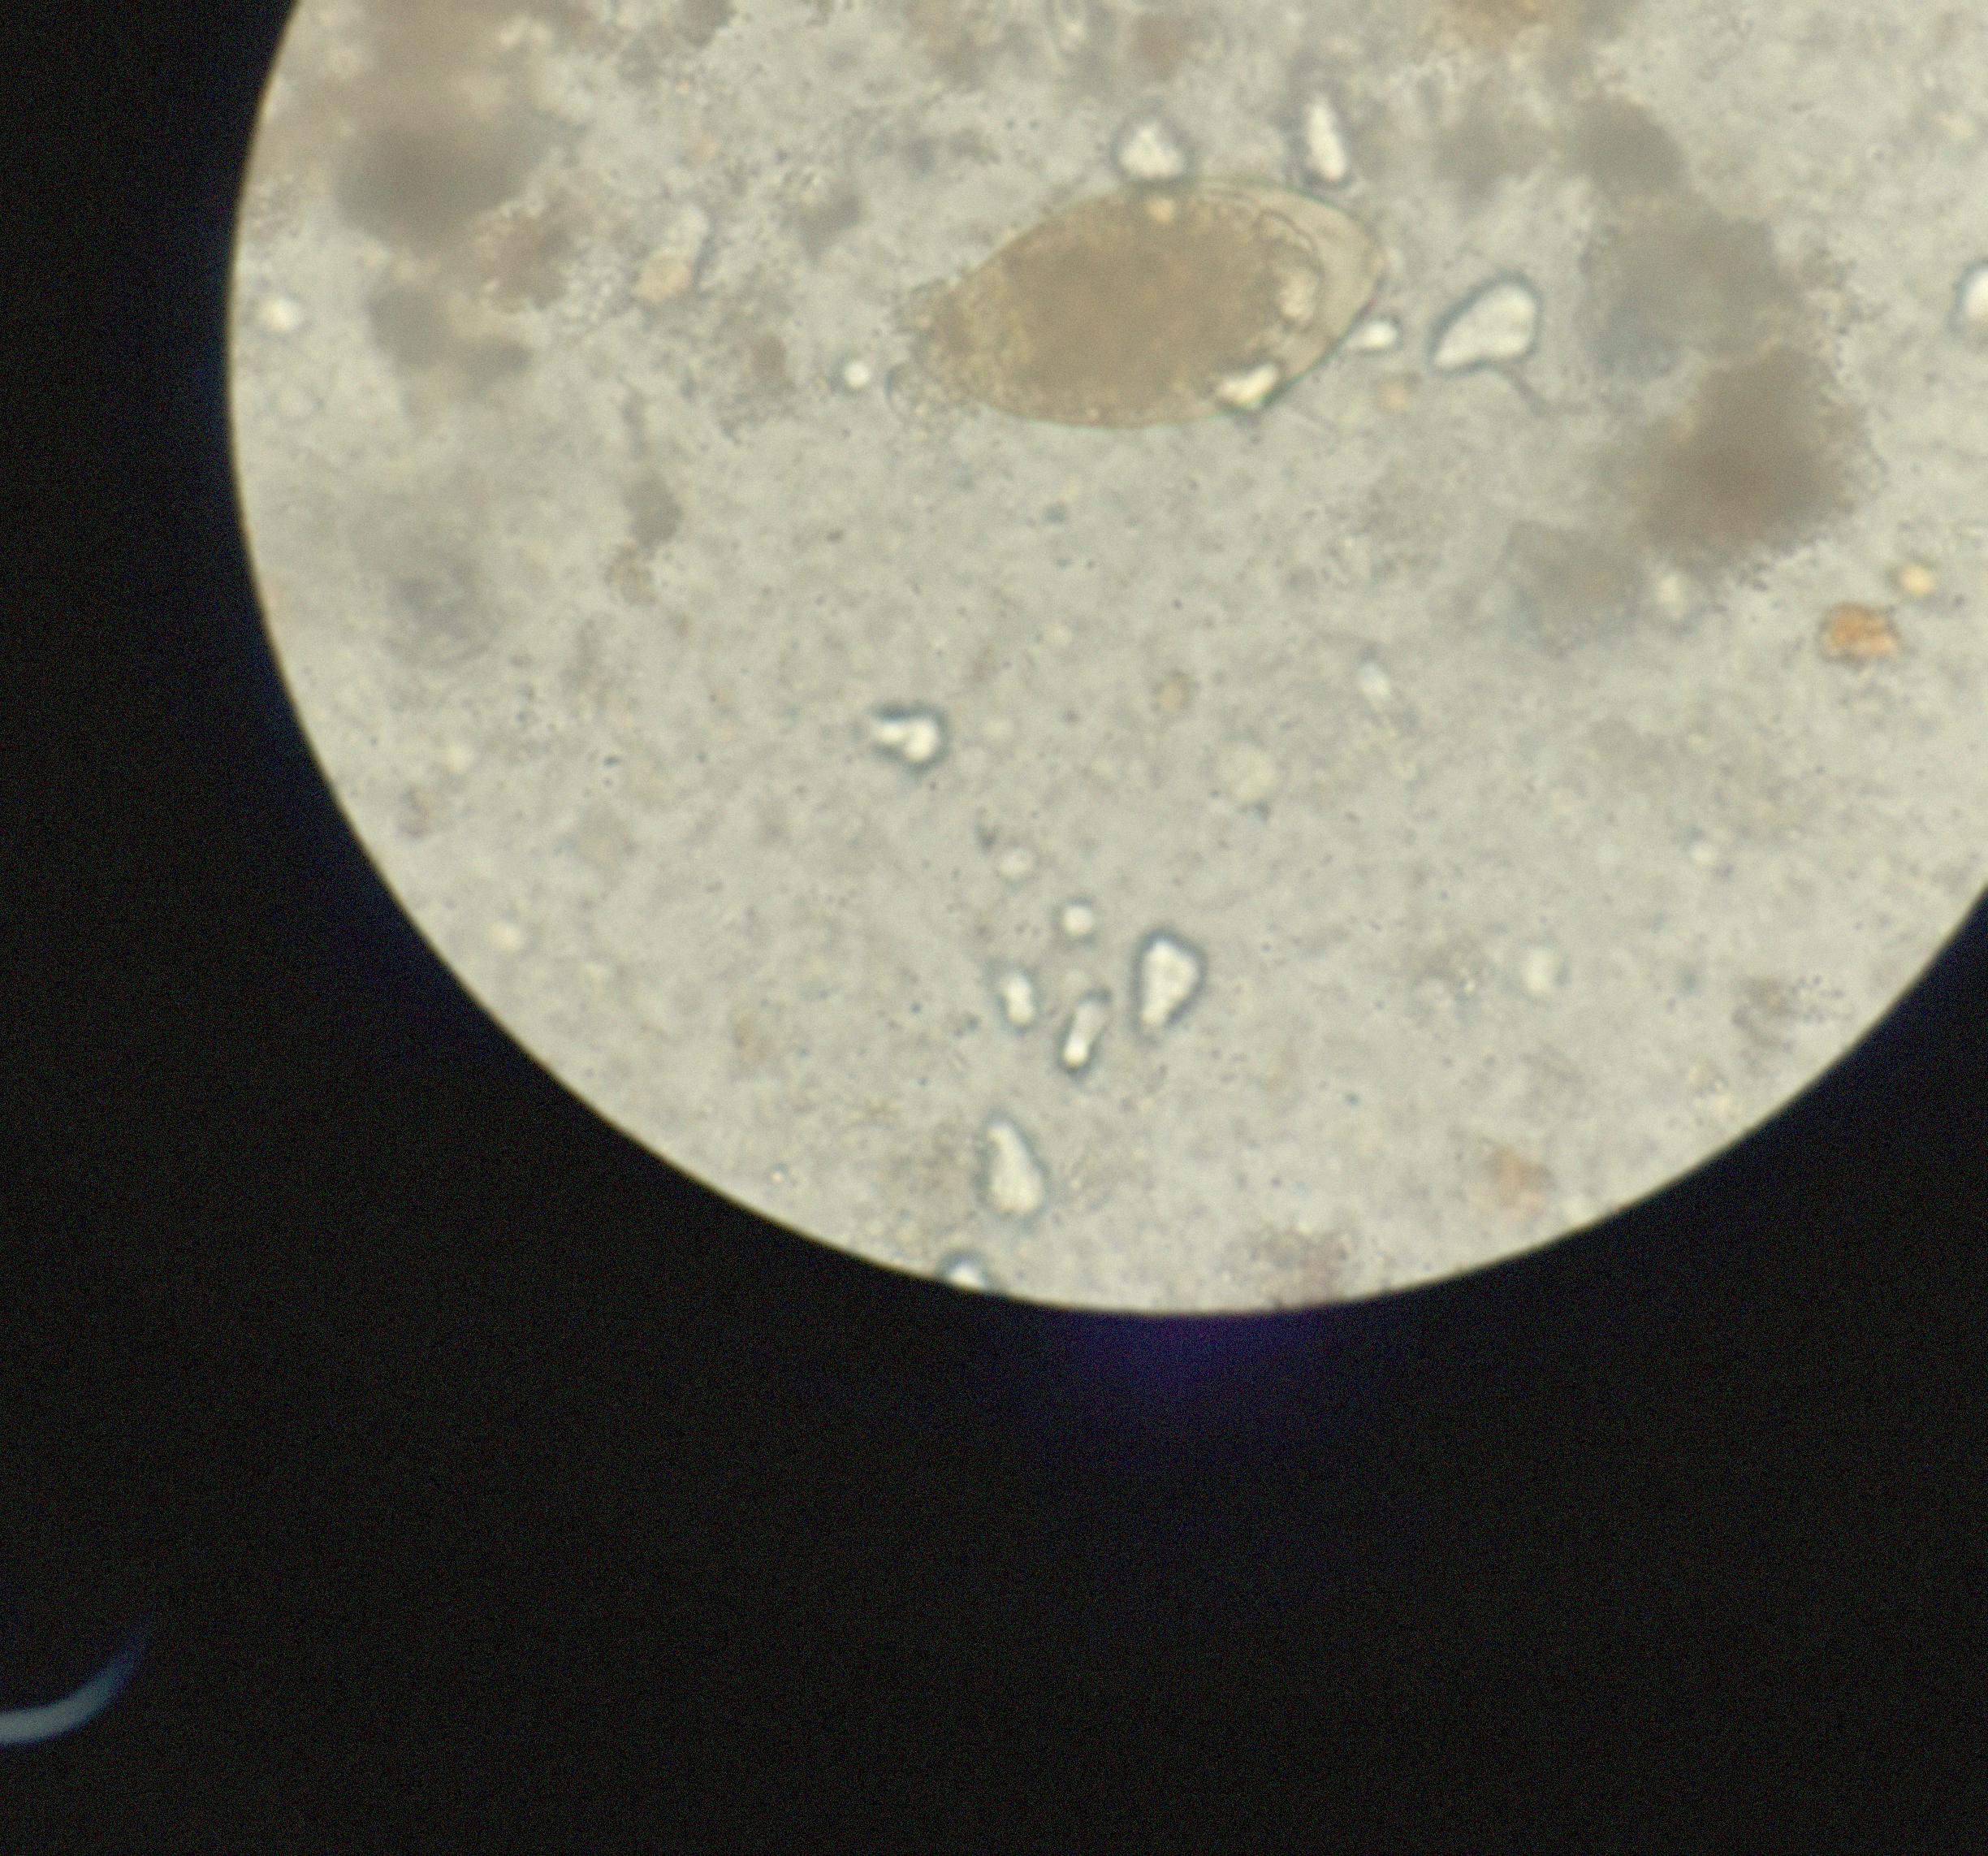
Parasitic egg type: Fasciolopsis buski